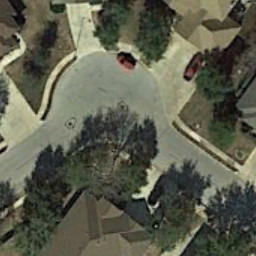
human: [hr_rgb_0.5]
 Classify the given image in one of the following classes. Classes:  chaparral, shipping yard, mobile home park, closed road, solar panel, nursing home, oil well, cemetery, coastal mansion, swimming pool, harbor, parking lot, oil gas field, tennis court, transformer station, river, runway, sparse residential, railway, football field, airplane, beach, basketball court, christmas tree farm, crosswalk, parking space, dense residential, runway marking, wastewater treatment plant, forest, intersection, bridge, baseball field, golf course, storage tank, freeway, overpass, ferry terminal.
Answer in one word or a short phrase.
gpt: closed road